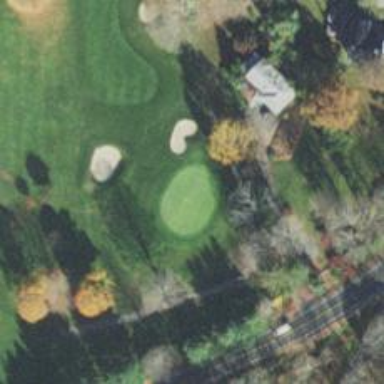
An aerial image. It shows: View of golf hole.